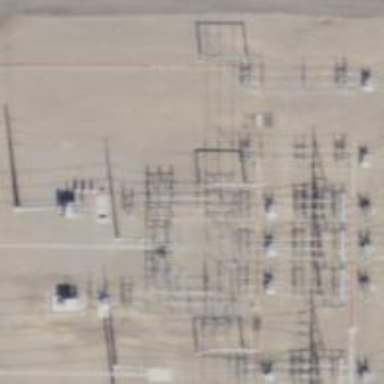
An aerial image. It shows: Switch used for power control.